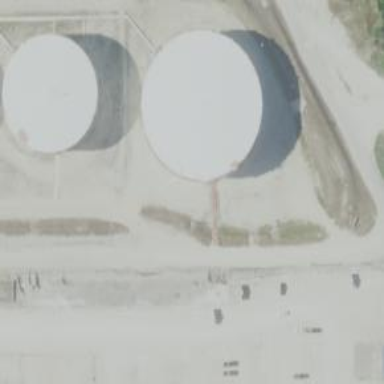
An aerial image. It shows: Storage tank that is man-made.